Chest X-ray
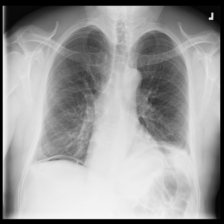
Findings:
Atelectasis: negative
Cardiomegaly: negative
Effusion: negative
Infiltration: positive
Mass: negative
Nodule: negative
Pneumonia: negative
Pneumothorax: negative
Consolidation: negative
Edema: negative
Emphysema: negative
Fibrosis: negative
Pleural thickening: negative
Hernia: negative